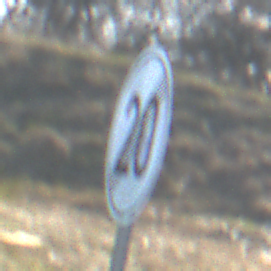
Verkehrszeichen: EndeGeschwindigkeit20
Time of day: MorningAfternoon
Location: Outdoor (Nature)
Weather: PartlyCloudy
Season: NotSpecified
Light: Natural